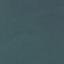
Label: SeaLake